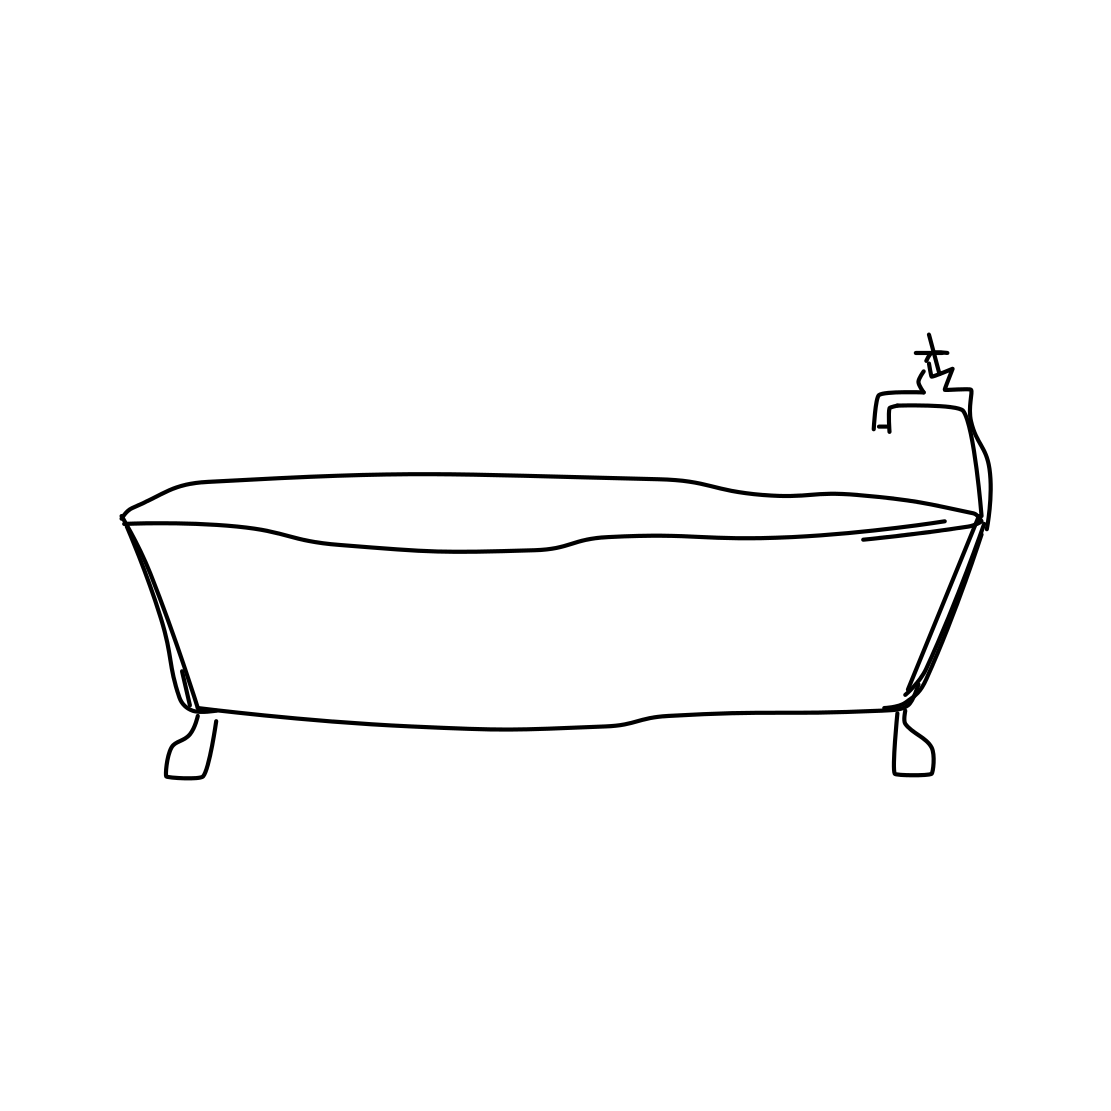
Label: bathtub